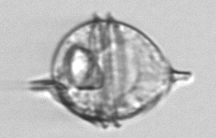
Label: Protoperidinium